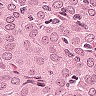
Metastatic tissue present: yes